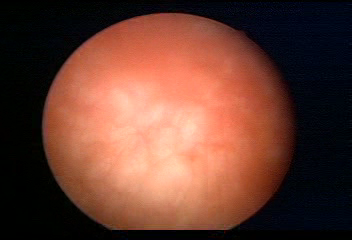
Modality: WLC
Class: Normal mucosa
Bladder cancer association: No